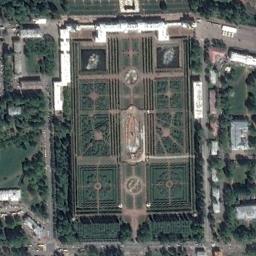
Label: palace